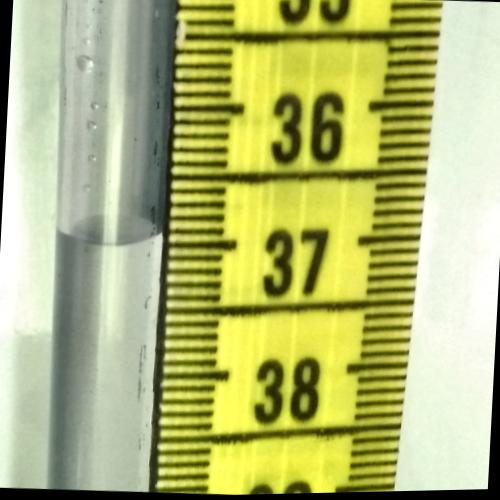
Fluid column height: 36.9 cm